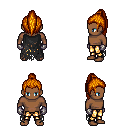
a pixel art fantasy rpg character, male body template, human, dark skin, black tattered cape, gold greaves, dark blonde long topknot hairstyle, metal gloves, four views (front, back, left, right), 2x2 character sprite sheet, small pixel art, hard edges, no anti-aliasing